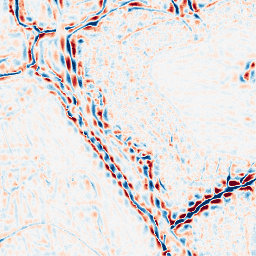
Category: wavelet
Decomposition family: wavelet_biorthogonal
Decomposition parameters: wavelet: bior3.5
level: 3
Upsampling method: bicubic
Upsampling parameters: scale: 2
Upsampling scale: 2